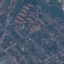
Land use / land cover: Residential